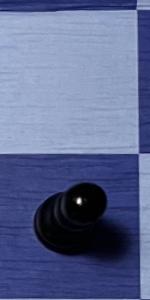
Label: Pawn_Black